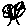
Label: tree